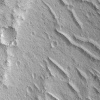
Atmospheric dust classification: not_dusty